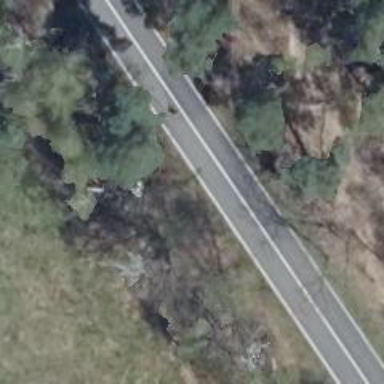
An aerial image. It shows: Asphalt road classified as primary highway.